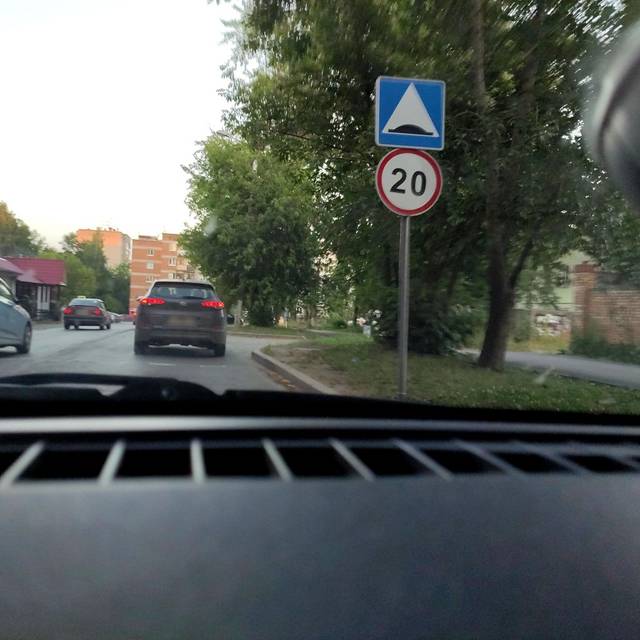
Region: Russia
Coordinates: 58.112, 56.302